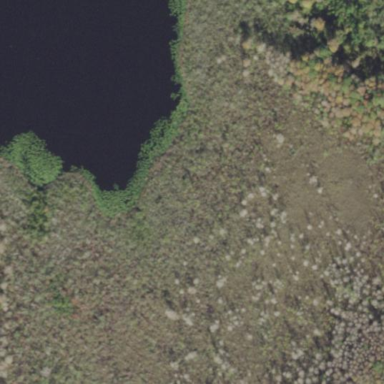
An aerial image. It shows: Swampy wetland area.